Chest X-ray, PA view. Patient: 49 years old, sex F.
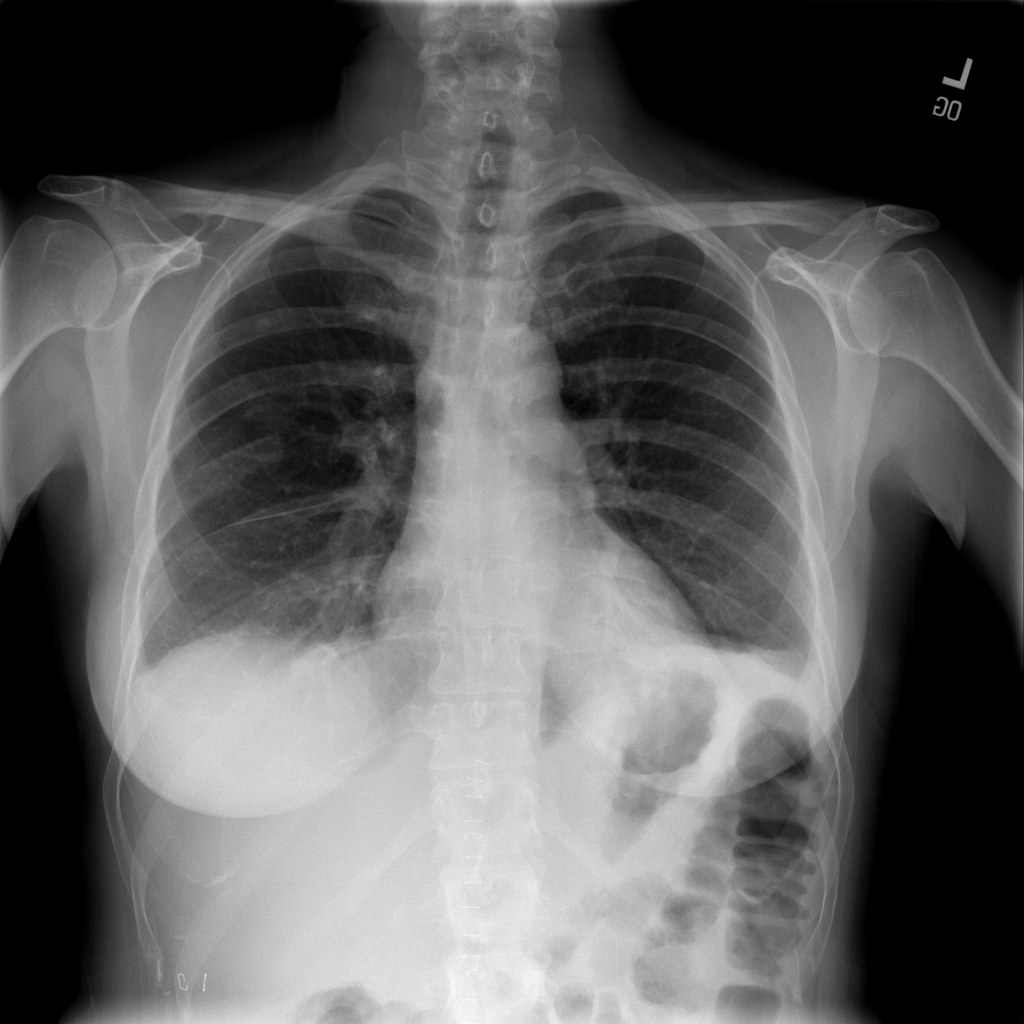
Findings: Pneumothorax